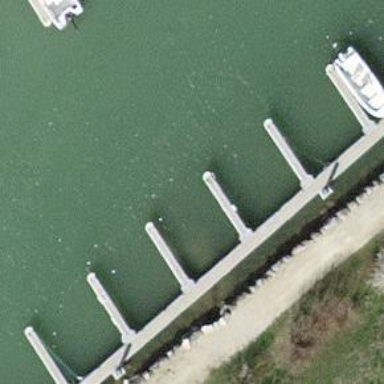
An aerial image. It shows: Man-made pier.